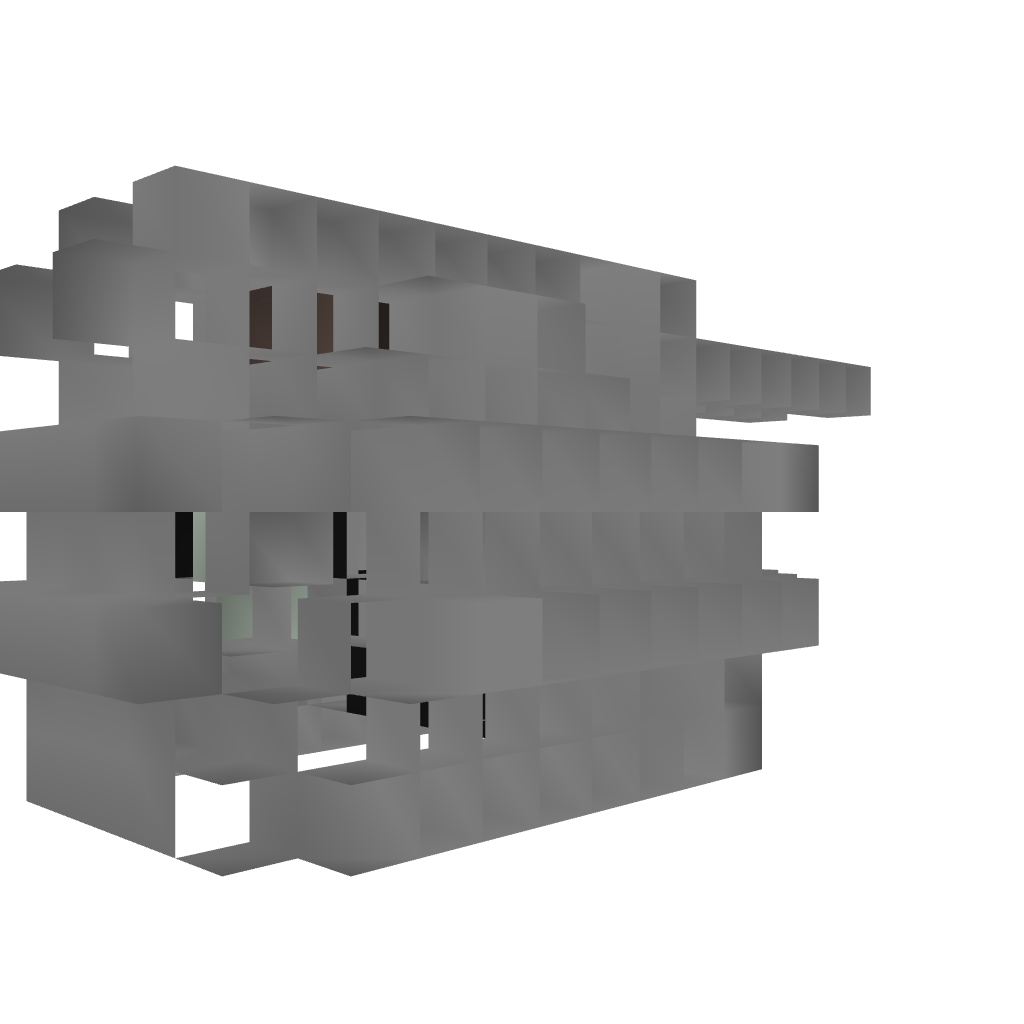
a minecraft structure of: Shootable tank !!